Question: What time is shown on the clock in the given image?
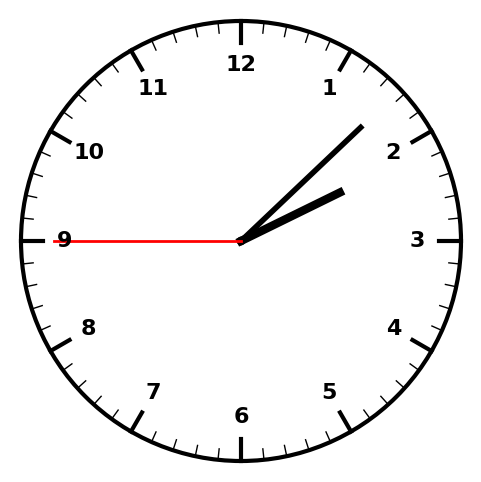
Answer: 02:07:45